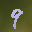
Label: 9